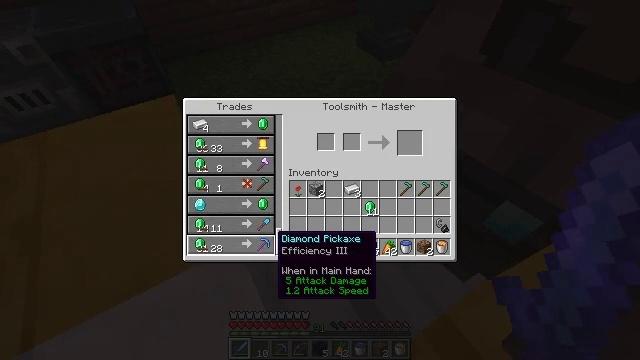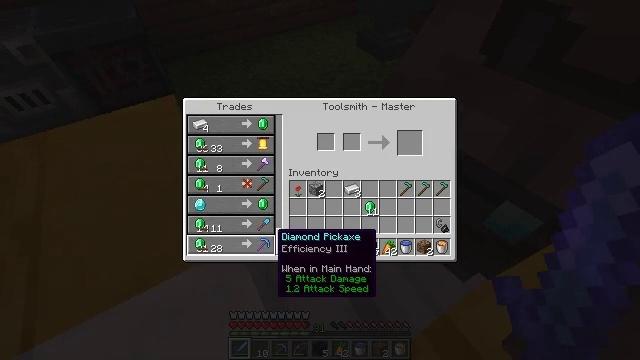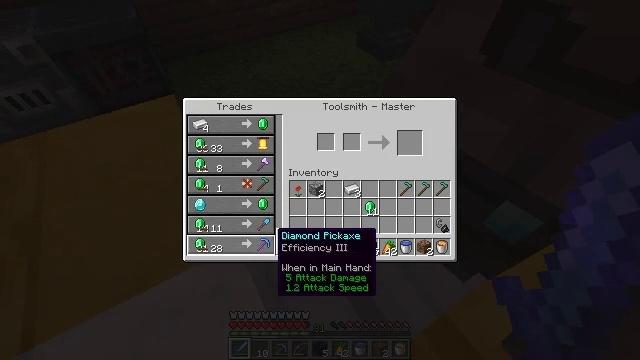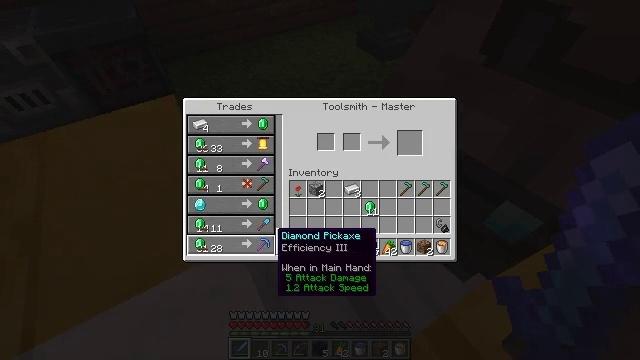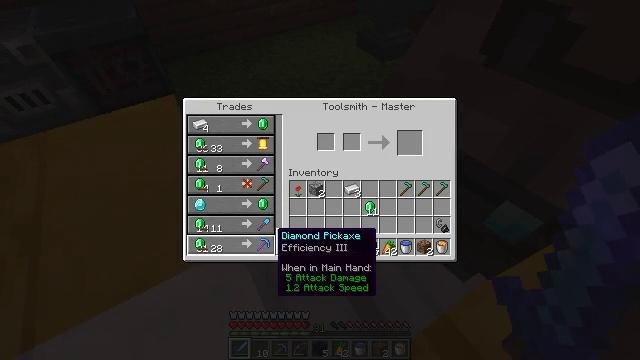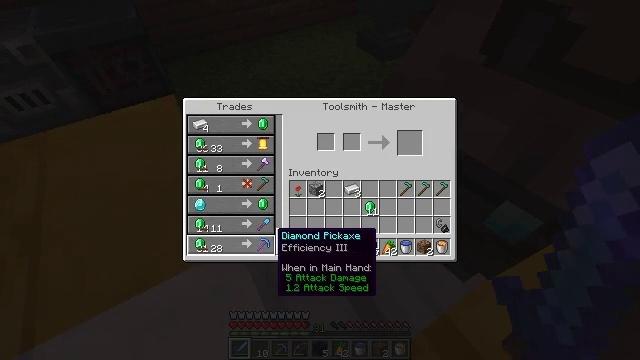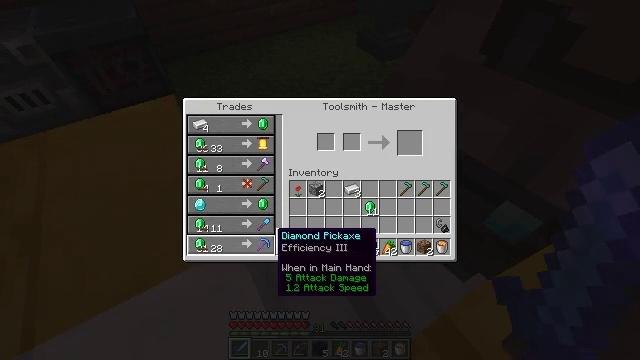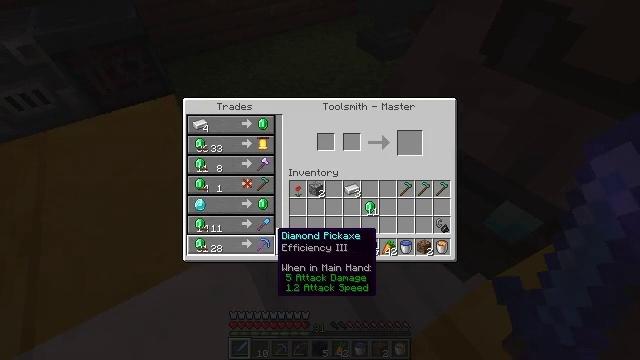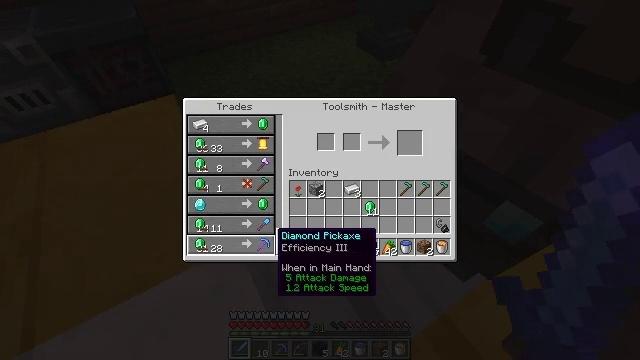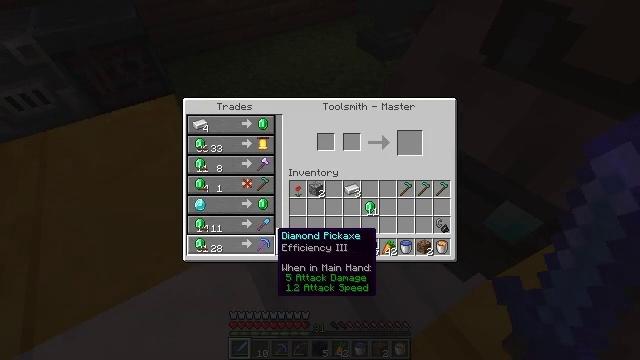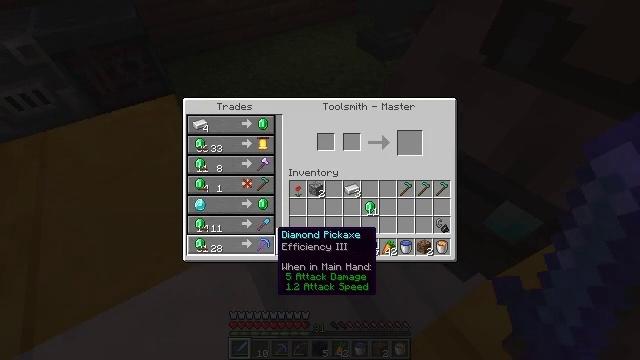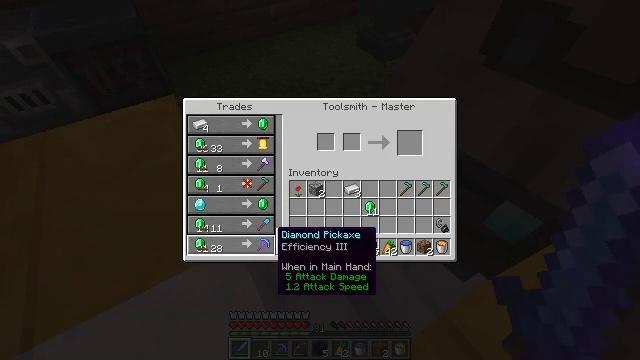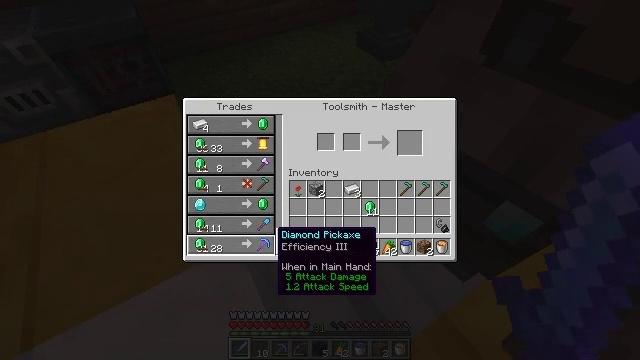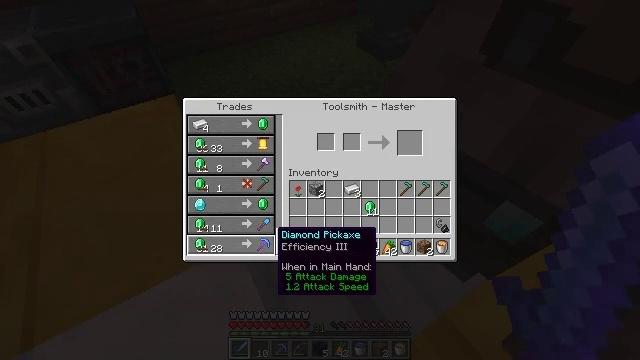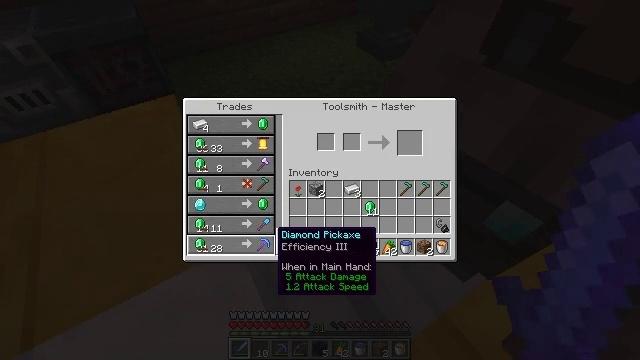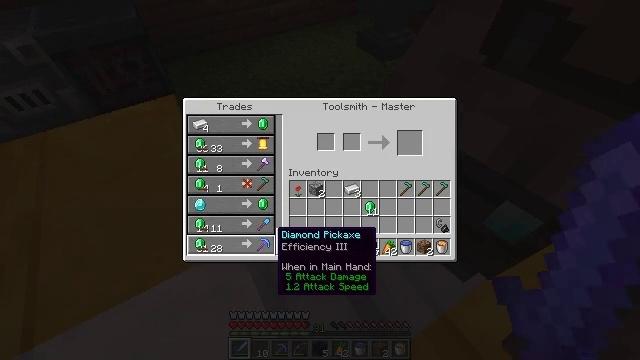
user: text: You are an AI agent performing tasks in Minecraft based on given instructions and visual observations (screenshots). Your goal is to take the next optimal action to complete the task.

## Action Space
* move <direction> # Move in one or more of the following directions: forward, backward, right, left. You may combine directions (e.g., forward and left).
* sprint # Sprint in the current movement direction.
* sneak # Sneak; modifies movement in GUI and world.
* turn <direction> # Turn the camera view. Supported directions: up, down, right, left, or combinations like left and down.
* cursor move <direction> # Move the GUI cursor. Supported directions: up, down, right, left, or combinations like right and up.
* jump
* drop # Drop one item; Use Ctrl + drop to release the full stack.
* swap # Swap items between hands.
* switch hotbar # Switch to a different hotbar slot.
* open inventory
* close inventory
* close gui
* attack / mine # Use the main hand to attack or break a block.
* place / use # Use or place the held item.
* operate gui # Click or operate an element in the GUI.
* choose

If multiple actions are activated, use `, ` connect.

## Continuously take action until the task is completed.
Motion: motion action
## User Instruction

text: Remove a diamond hoe from the inventory.
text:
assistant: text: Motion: no_op
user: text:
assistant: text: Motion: no_op
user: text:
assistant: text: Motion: no_op
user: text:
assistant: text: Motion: no_op
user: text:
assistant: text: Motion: no_op
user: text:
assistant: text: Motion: no_op
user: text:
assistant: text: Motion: no_op
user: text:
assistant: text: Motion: no_op
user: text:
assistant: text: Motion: no_op
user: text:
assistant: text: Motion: no_op
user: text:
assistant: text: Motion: no_op
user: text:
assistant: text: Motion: no_op
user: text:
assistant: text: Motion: no_op
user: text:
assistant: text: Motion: no_op
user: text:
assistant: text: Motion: no_op
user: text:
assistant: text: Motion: no_op
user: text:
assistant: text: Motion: no_op
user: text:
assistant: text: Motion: no_op
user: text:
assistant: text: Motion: no_op
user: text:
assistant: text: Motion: no_op
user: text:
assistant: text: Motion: no_op
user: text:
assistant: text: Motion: no_op
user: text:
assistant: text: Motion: no_op
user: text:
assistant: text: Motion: no_op
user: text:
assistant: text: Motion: no_op
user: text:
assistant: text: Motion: cursor move up
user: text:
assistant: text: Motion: cursor move right and up
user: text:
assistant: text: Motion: cursor move right and up
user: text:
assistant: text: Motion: cursor move right
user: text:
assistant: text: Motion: no_op